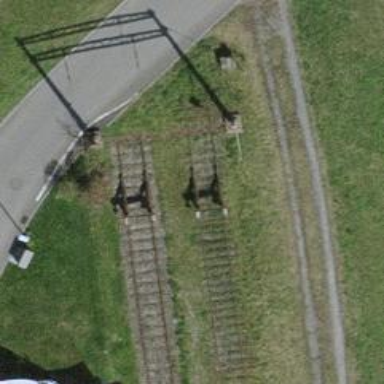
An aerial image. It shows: Railway buffer stop.